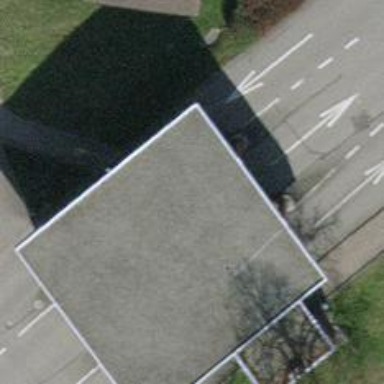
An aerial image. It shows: Residential road with asphalt surface. There is building passage tunnel on the left sidewalk.